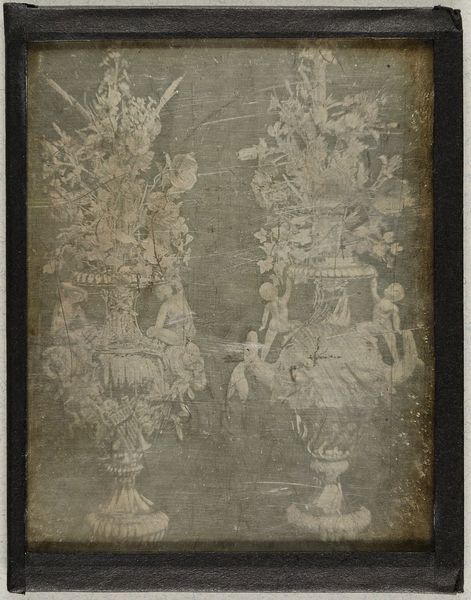
Titel: Zwei Tafelaufsätze in der Form von Blumenvasen mit künstlichem Blumenschmuck
Standort: Hamburg
Institution: Museum für Kunst und Gewerbe Hamburg
Schlagwörter: blumen, krug, vase, topf, foto, fotografie, photographie, photo, tafelgeschirr, lichtbild, daguerreotypie, sachfotografie, bildwerke, gefäß, angewandte und bildende kunst, hessische systematik, behälter, blüte, objektstudien, sachphotographie